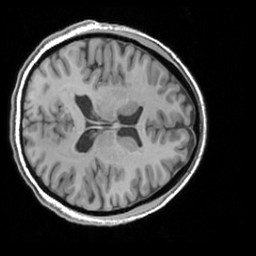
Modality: T1w
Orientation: axial
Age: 21
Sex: female
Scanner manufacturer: siemens
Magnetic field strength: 3 T
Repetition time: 1.63 s
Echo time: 0.00311 s